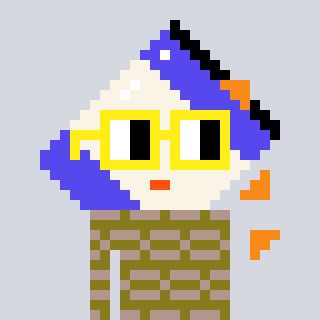
a pixel art character with square yellow glasses, a chips-shaped head and a gunk-colored body on a cool background